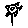
Label: flower